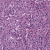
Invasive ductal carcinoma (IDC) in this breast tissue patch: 1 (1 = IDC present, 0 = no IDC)